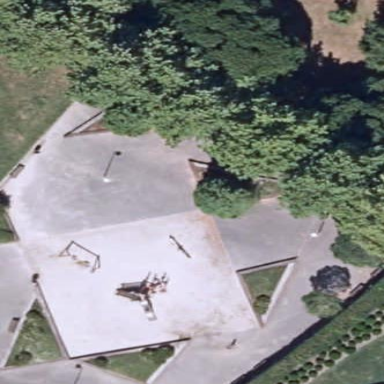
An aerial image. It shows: Playground area for leisure land.